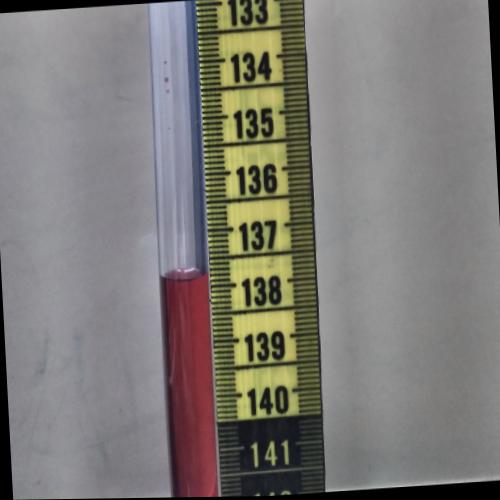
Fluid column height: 137.8 cm